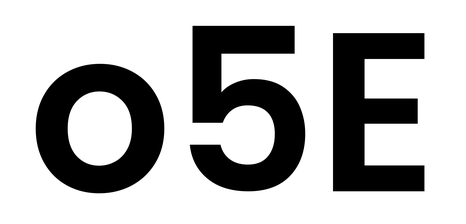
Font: Poppins-SemiBold